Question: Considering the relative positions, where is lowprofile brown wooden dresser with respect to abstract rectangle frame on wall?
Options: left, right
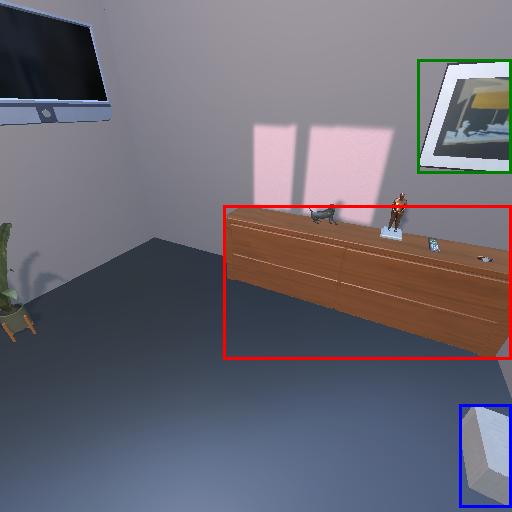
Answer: left